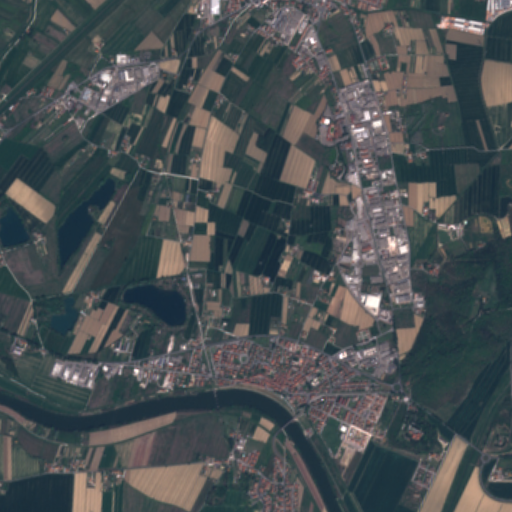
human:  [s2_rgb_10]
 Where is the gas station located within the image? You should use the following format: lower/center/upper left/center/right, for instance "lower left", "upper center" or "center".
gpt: The gas station is located in the upper center of the image.
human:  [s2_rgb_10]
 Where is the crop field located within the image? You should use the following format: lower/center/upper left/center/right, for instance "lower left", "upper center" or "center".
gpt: There is no crop field in the image.